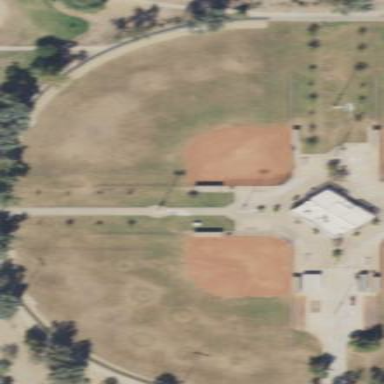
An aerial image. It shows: Softball pitch for leisure and sport activities.